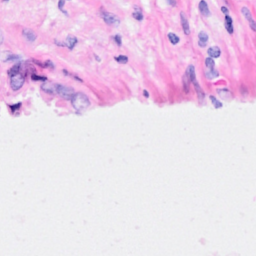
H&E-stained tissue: Breast